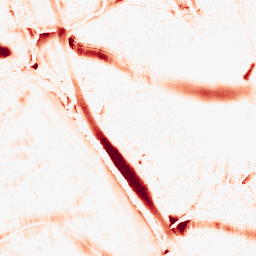
Category: morphological
Decomposition family: morphological_ellipse
Decomposition parameters: operation: opening
width: 30
height: 20
Upsampling method: quadratic
Upsampling parameters: scale: 2
Upsampling scale: 2